Question: I'm trying to make a poll app, and I'm kinda stuck on the "view poll" page.
I want to display the votes with a Twitter Bootstrap progress bar, and I wrote a method in the Choice model to calculate the percentage compared to all the other choices on the poll.
However, when I try doing '{{ choice.percentage }}' it just returns... blank. nothing.
Screenshot:
Here's 'models.py':
'''
from django.db import models
class Poll(models.Model):
question = models.CharField(max_length=256)
pub_date = models.DateTimeField('date published')
def __unicode__(self):
return self.question
class Choice(models.Model):
poll = models.ForeignKey(Poll)
choice_text = models.CharField(max_length=256)
votes = models.IntegerField(default=0)
def __unicode__(self):
return self.choice_text
def percentage(self):
total = 0.0
for ch in self.poll.choice_set.all():
total = total + ch
return (self.votes/total)*100
'''
And here's 'view_poll.html':
'''
{% extends "quickpoll_web/base.html" %}
{% block title %}Viewing poll #{{ poll.id }} {% endblock %}
{% block content %}
<div class="panel panel-default">
<div class="panel-heading">
<h3 class="panel-title text-center">{{ poll.question }}</h3>
</div>
<div class="panel-body">
{% for choice in poll.choice_set.all %}
<div class="row">
<div class="col-md-3 text-right">{{ choice.choice_text }}</div>
<div class="col-md-9">
<div class="progress">
<div class="progress-bar" role="progressbar" aria-valuenow="{{ choice.percentage }}" aria-valuemin="0" aria-valuemax="100" style="width: {{ choice.percentage_of_votes }}%">
<span class="sr-only">{{ choice.votes }} out of {{ total_votes }}</span>
</div>
</div>
</div>
</div>
{% endfor %}
</div>
{% endblock %}
'''
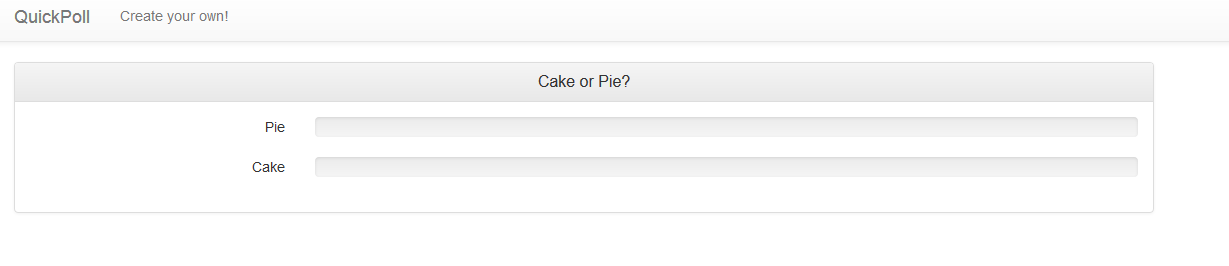
Answer: Your problem is in this method:
'''
def percentage(self):
total = 0.0
for ch in self.poll.choice_set.all():
total = total + ch
return (self.votes/total)*100
'''
'self.poll.choice_set.all():' returns a queryset of 'Choice' objects.
Now, in the view if you try to do 'choice.percentage()', you will notice the error.
To fix this, try
'''
def percentage(self):
total = 0.0
for ch in self.poll.choice_set.all():
total = total + ch.votes
return (self.votes/total)*100
'''